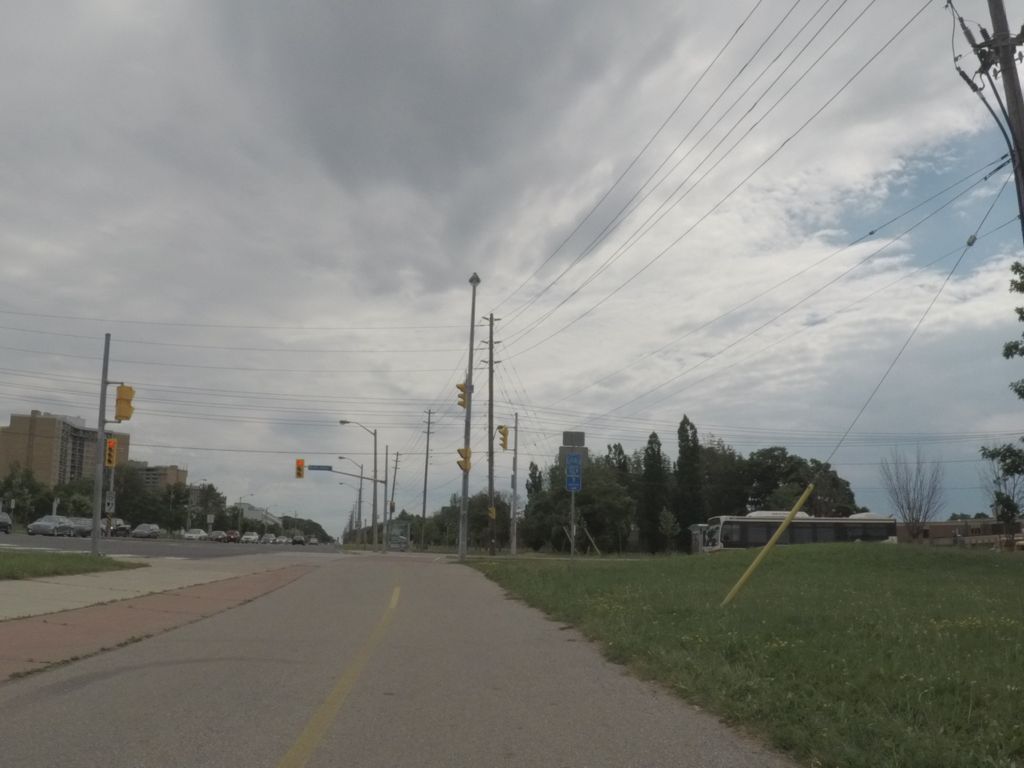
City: toronto